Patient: sex M, age 46
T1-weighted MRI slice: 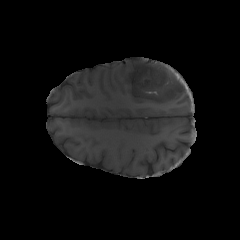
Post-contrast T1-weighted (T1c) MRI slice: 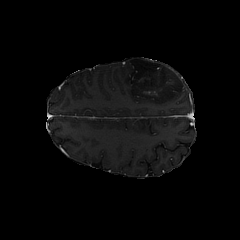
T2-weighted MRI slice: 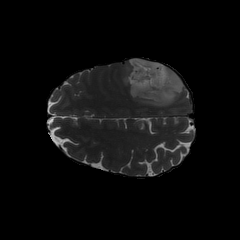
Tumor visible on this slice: yes
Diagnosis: Astrocytoma, IDH-mutant
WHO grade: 3